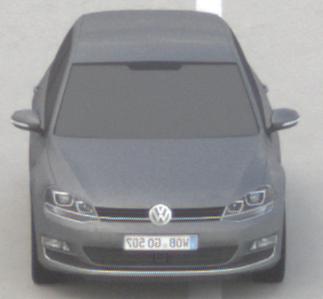
Make: VW
Model: Golf 1.2 TSI BMT
Detailed model: Golf (VII)
Model produced from: 2012/11
Model produced until: 2014/05
Doors: 3
Color: gray
Road condition: dry road
Daytime: midday
Contrast: low contrast